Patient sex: F
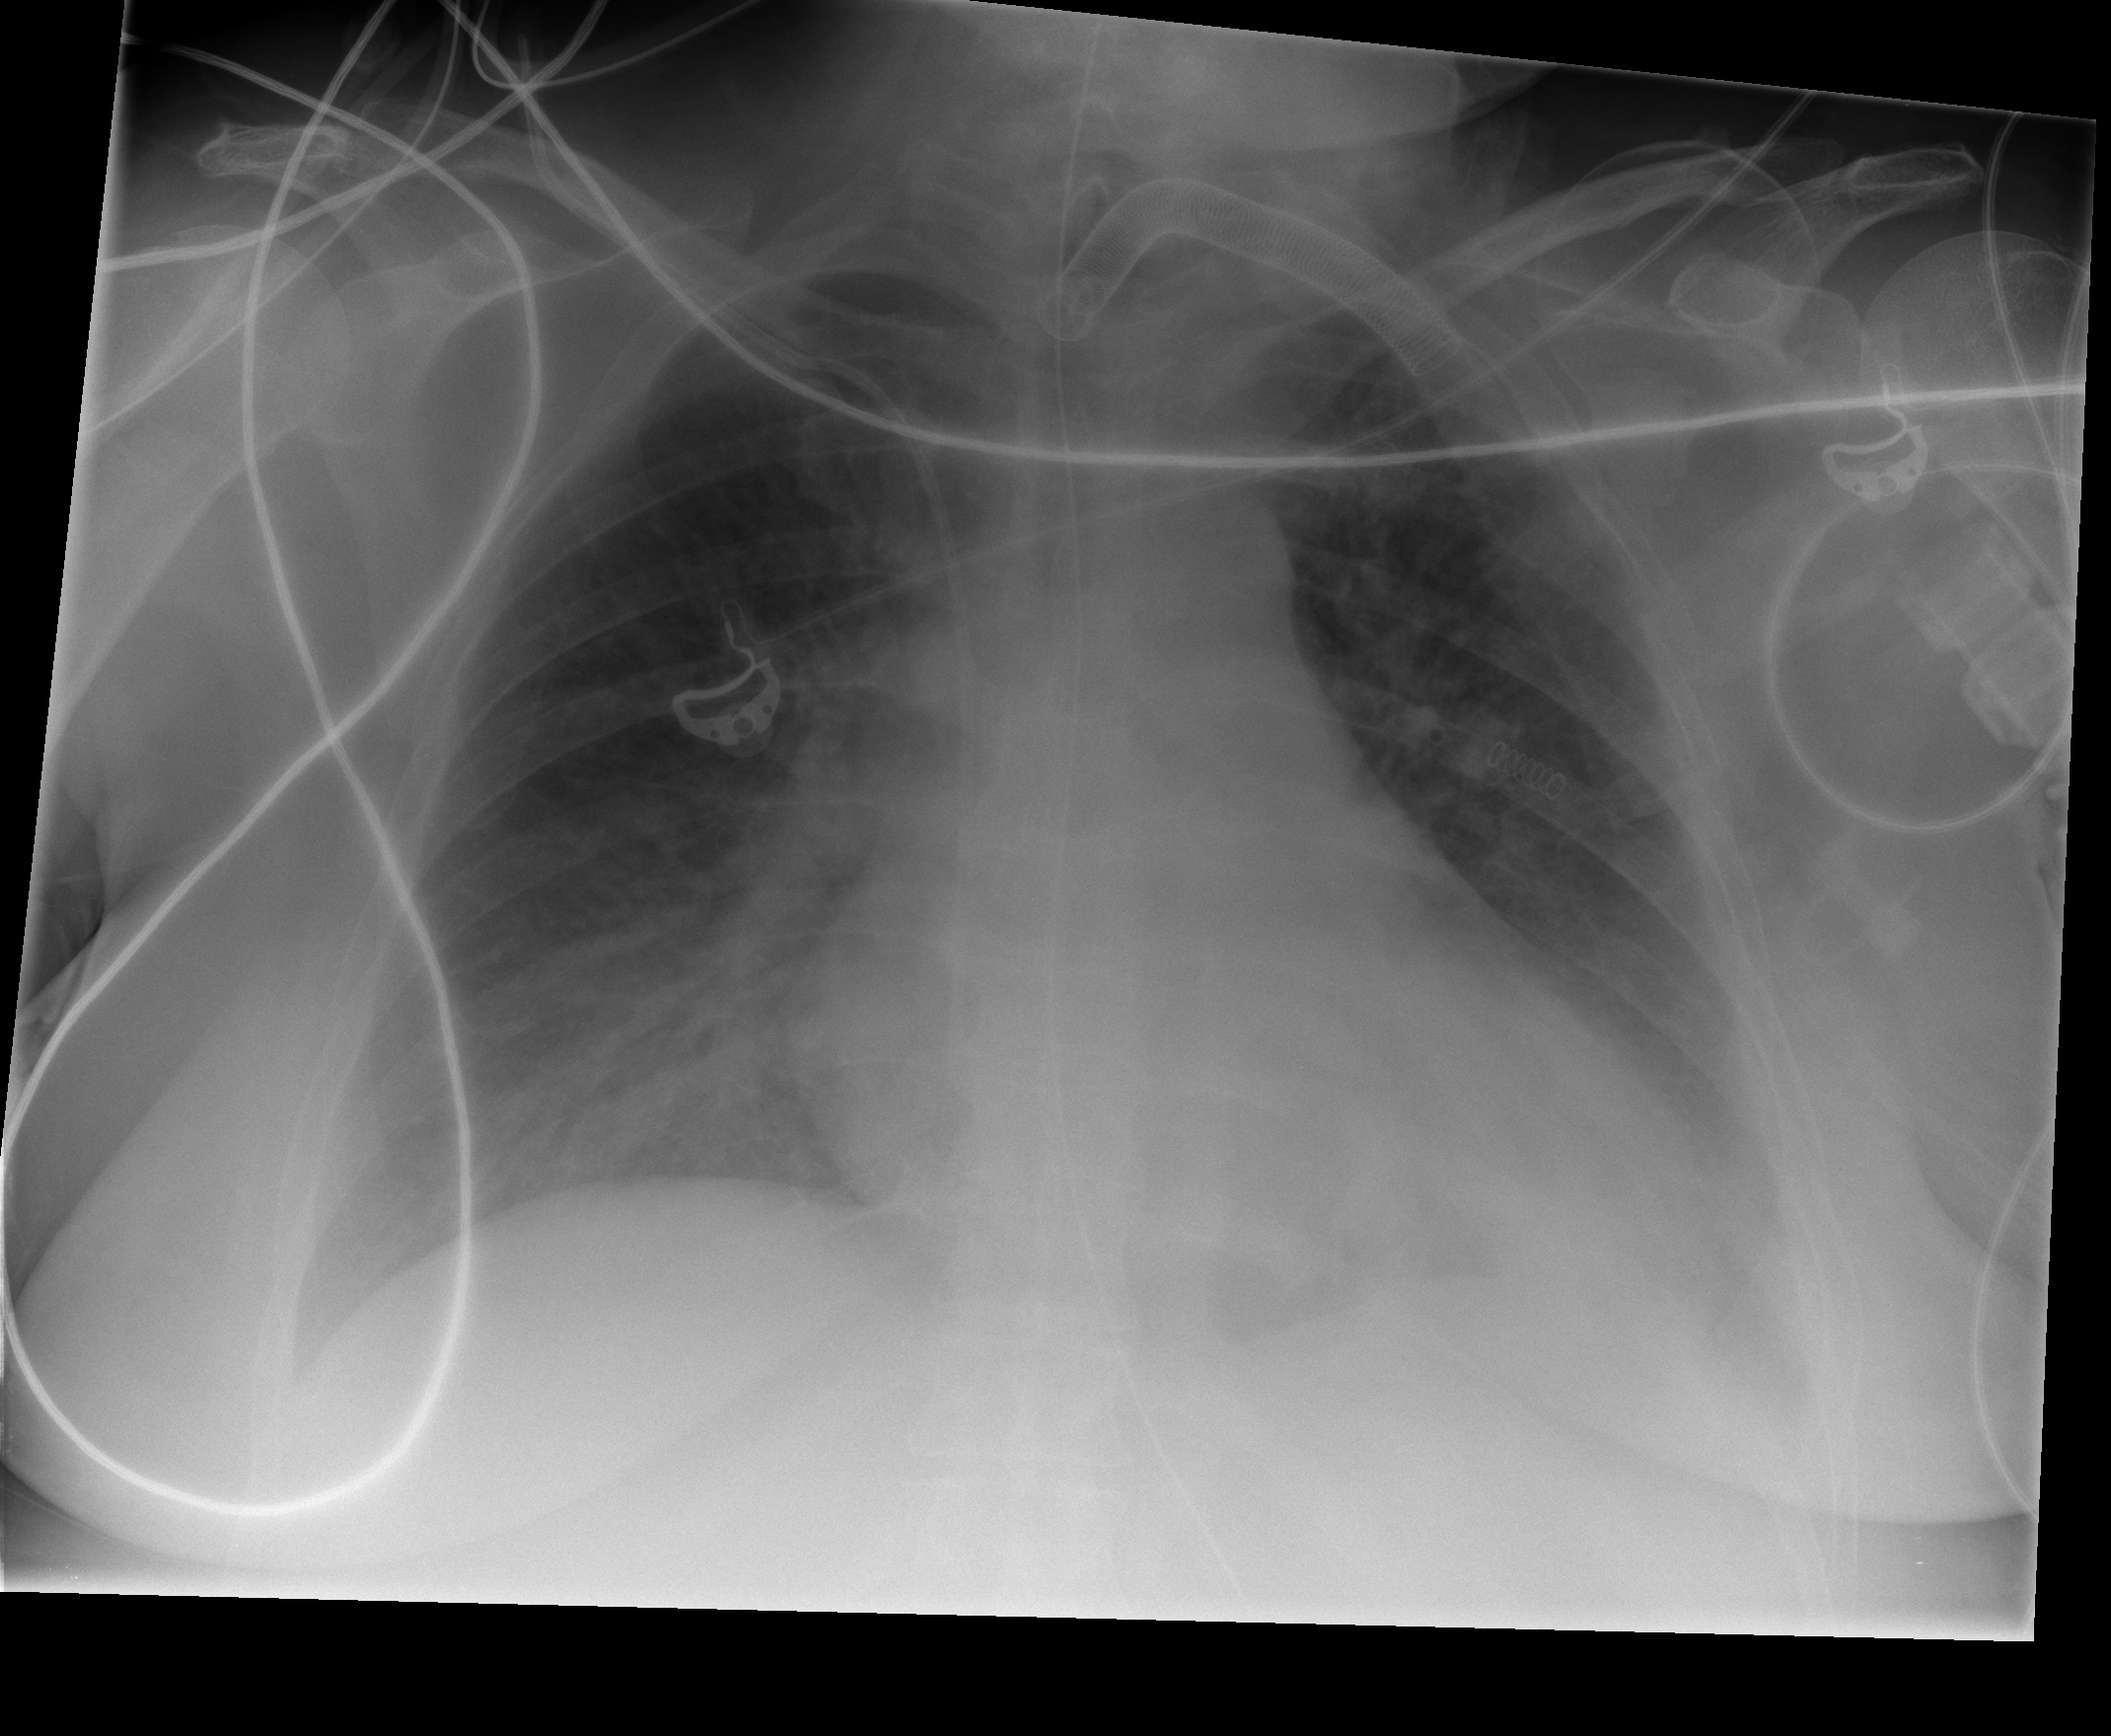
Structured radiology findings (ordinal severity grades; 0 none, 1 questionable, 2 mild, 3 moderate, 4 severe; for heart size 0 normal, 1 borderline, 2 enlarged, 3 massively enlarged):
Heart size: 2
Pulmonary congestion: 2
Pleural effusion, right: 0
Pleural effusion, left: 0
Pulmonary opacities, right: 2
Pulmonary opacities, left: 2
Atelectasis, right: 0
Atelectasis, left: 0